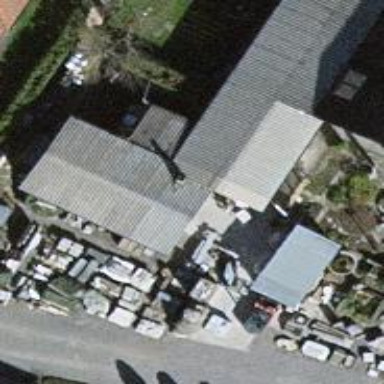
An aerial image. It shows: Shed building.